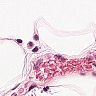
Metastatic tissue present: no